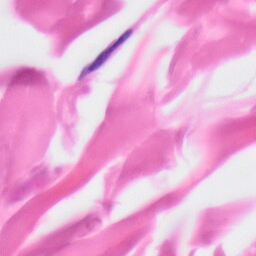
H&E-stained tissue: Skin